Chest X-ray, PA view. Patient: 42 years old, sex F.
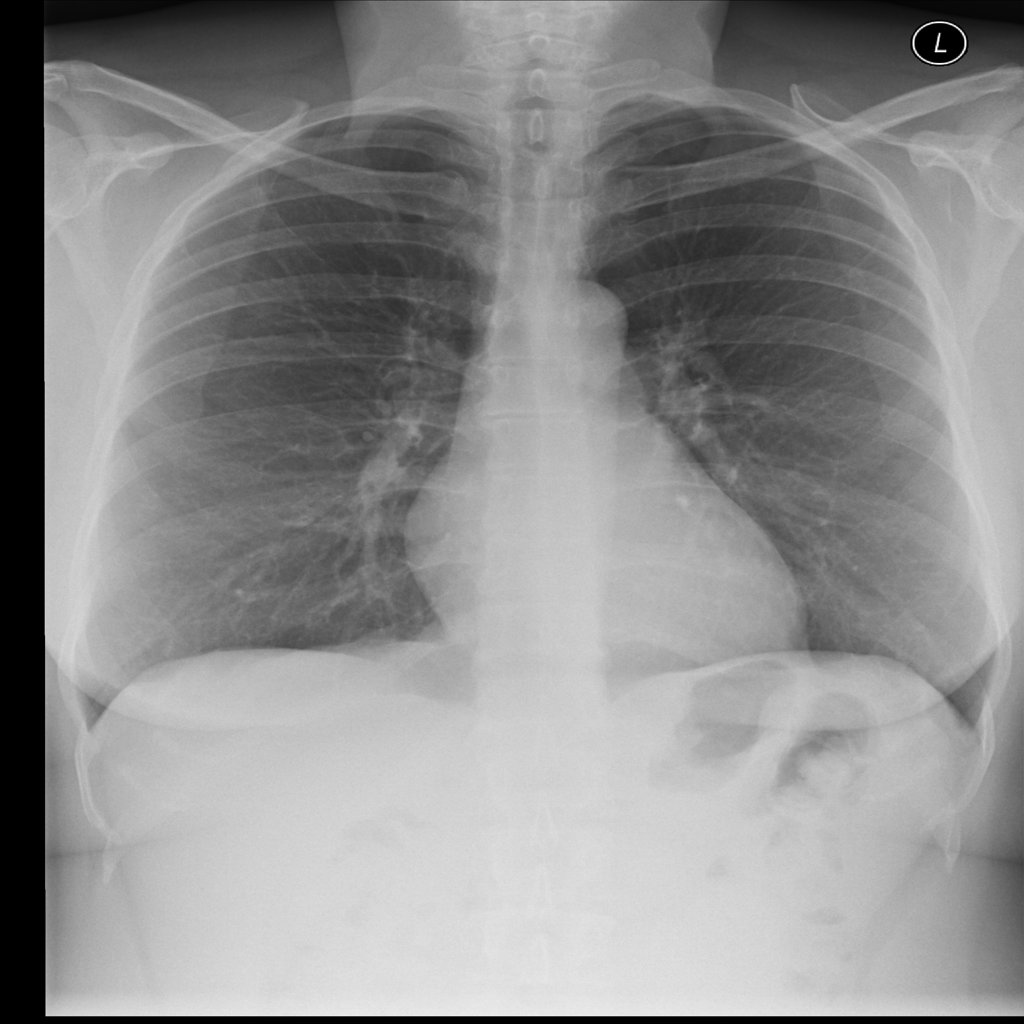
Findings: No Finding